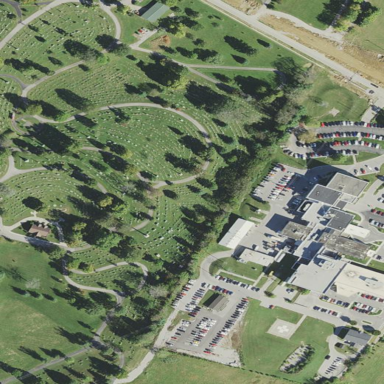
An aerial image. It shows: Hospital building.